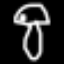
Label: mushroom